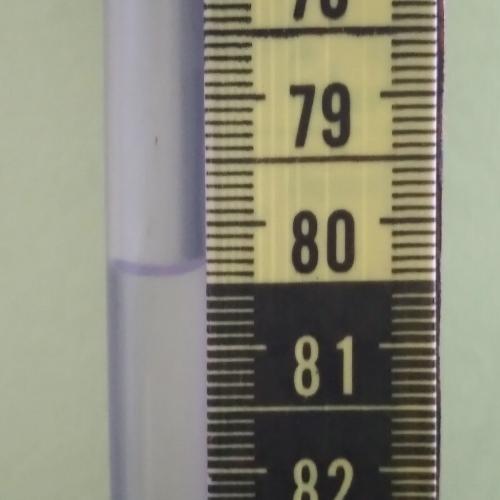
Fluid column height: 80.4 cm